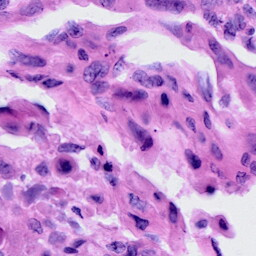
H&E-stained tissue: Cervix